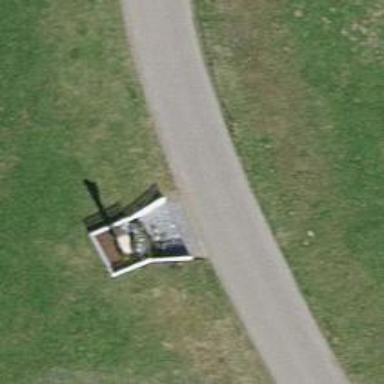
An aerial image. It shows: Wayside cross with historic significance.